Interaction volume radius: 10 \u00c5
Interaction volume height: 25 \u00c5
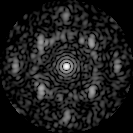
Disorder parameter: 0.5639